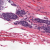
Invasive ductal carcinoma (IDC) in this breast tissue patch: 0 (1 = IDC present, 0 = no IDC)